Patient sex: M
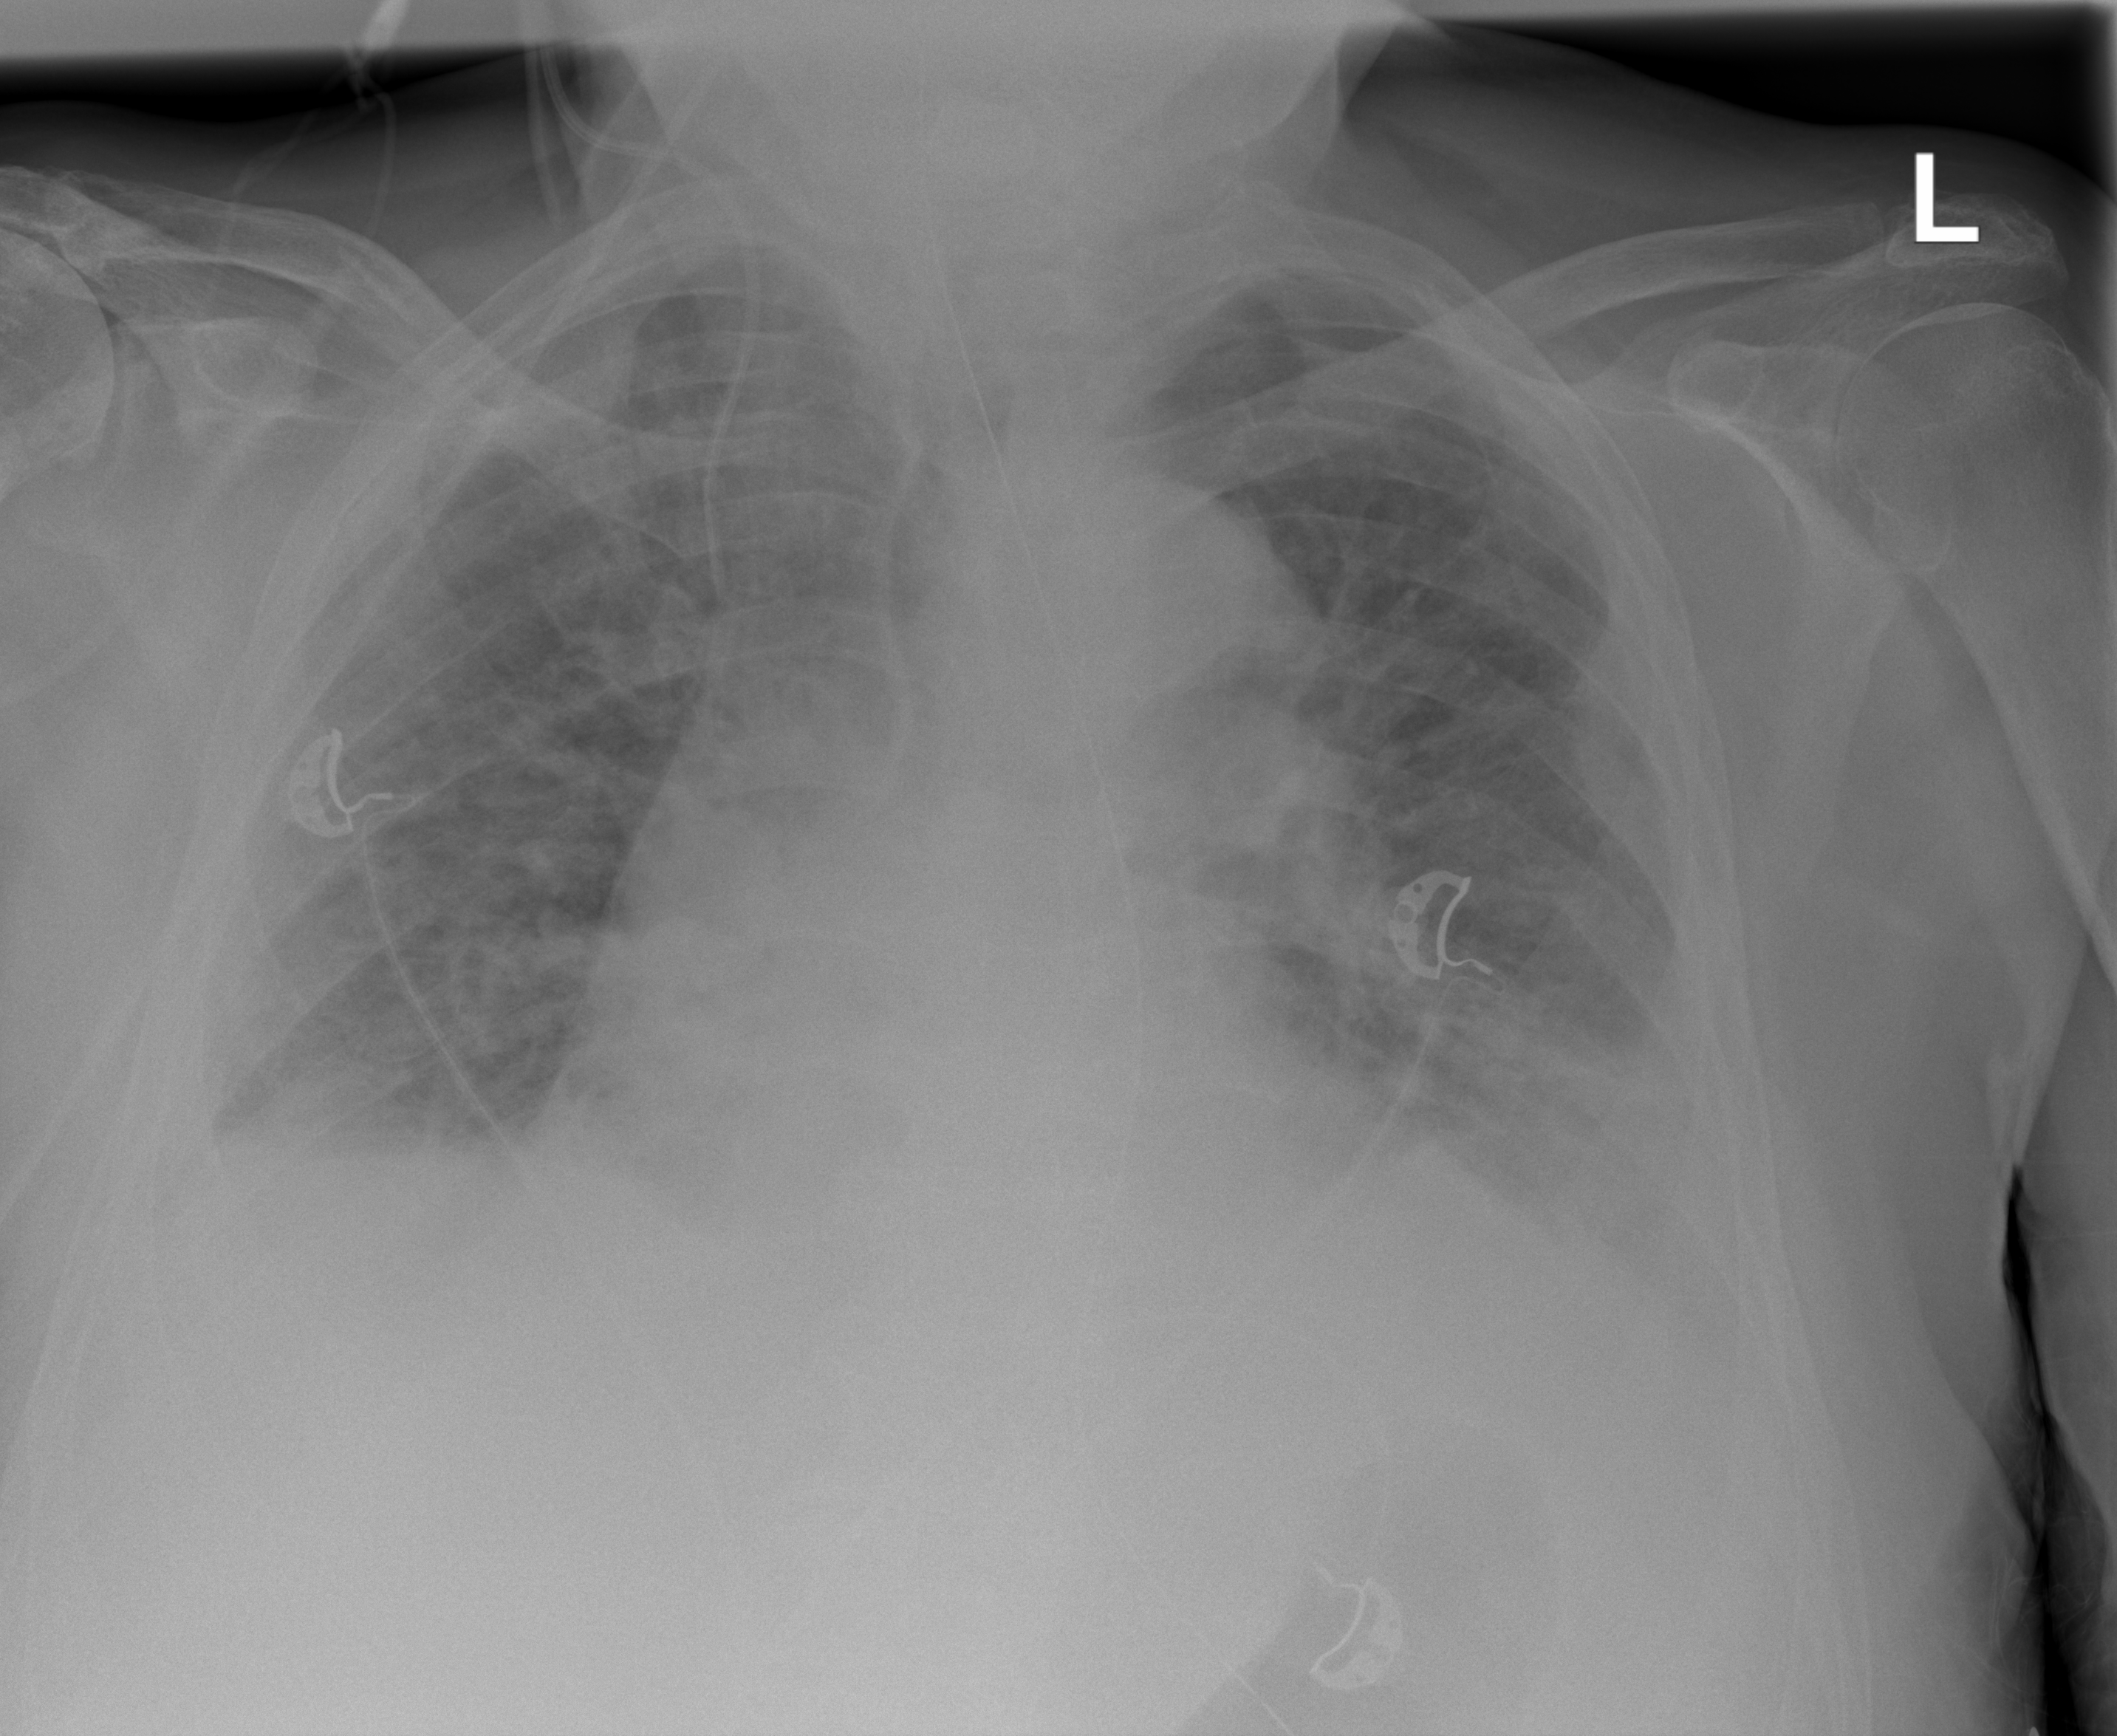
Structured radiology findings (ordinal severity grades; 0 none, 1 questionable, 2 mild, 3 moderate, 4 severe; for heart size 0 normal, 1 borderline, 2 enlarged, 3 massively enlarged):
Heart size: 2
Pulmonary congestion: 3
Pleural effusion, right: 2
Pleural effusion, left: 2
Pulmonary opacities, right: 1
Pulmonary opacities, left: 2
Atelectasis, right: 2
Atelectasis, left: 2